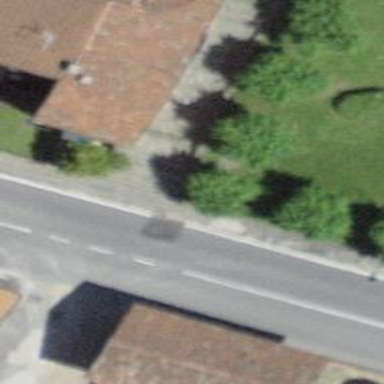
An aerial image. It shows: Asphalt sidewalk.